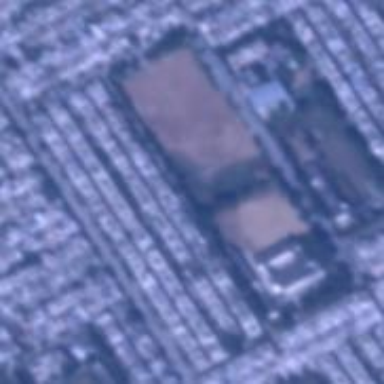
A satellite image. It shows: School.